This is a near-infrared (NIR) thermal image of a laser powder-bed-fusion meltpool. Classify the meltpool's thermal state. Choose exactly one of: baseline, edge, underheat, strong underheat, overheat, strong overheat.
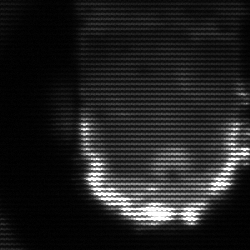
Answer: baseline